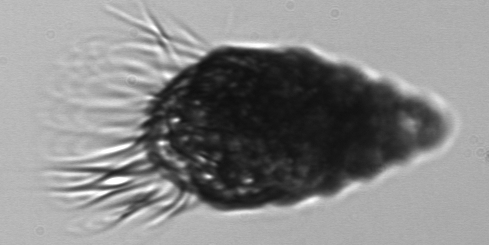
Label: Laboea_strobila